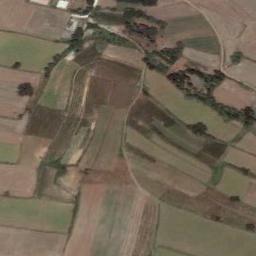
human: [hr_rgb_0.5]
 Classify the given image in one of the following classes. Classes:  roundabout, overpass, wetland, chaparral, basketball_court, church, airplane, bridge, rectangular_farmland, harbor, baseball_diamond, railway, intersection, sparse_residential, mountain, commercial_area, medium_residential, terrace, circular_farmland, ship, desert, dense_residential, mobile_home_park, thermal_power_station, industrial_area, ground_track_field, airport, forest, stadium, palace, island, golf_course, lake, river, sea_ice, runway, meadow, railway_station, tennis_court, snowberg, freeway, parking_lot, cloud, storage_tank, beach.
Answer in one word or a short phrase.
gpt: terrace